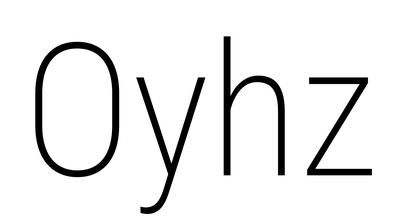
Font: Roboto_Condensed_ExtraLight